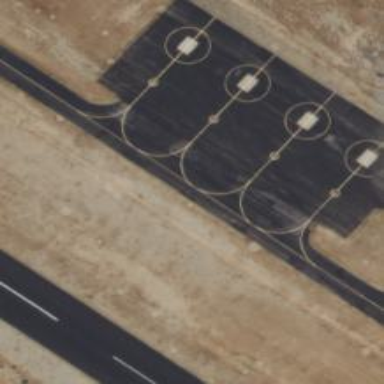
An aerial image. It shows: Taxiway at the airport with asphalt surface.